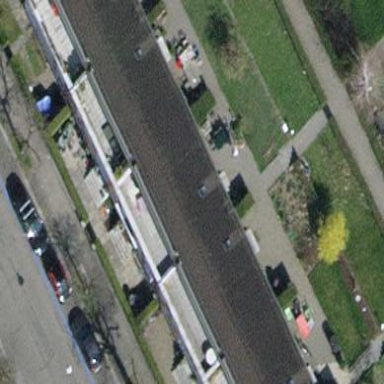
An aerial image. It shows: Terrace-style building with gabled roof.